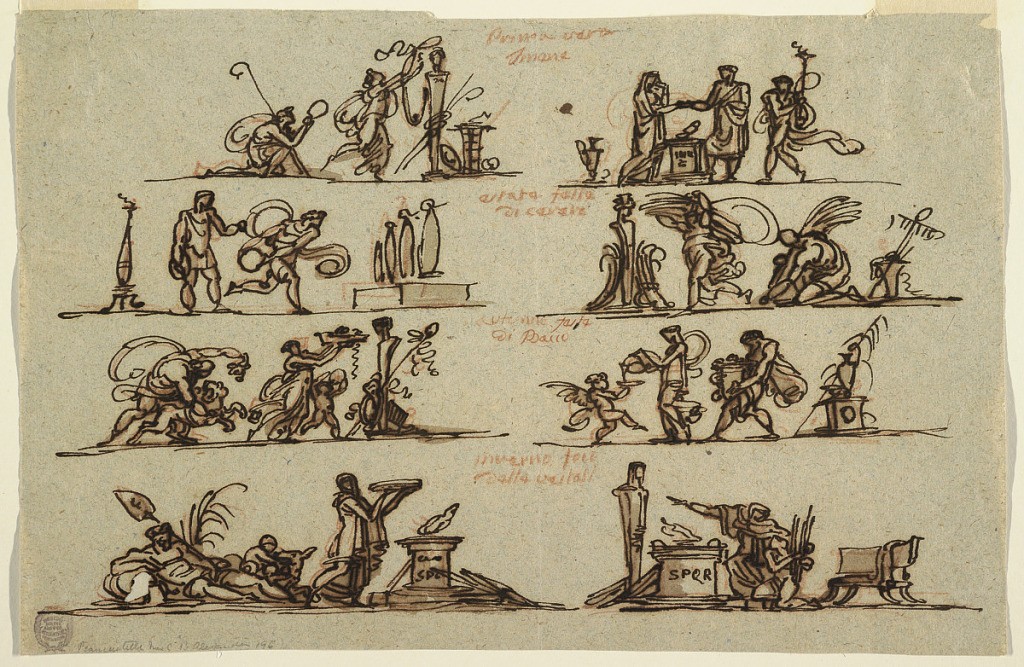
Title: Eight Sacrificial Scenes
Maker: Felice Giani, Italian, 1758–1823
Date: ca. 1815
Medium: Pen and ink, brush and brown wash, red chalk on textured laid paper
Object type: Drawing
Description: In four rows, caption above. Top row, left, shepherd and shepherdess revering hermae. Top row, right, preparation of sacrifice; man gives something to priestess while another runs with lighted torch. Second row, left: two men play skittles. At right, woman and man carry sheaf to hermae, beside child with tambourine. Woman with bunch of grapes followed by running animal. At right, woman pours from jar into bowl held by putto. man with load of grapes follows. Bottom row, left: Romulus and Remus with she-wolf near river-god. Woman brings offering to altar, which bears letters SPQ. At right, priestess points towards hermae behind altar, speaks to kneeling girl. Verso: in black chalk: psiche adorata per venere/ pische sede/ amore 3 psiche nel inferno 4 nozze de piche.